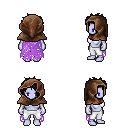
a pixel art fantasy rpg character, female body template, dark elf, purple skin, maroon tattered cape, white pants, raven bedhead hairstyle, cloth hood, four views (front, back, left, right), 2x2 character sprite sheet, small pixel art, hard edges, no anti-aliasing